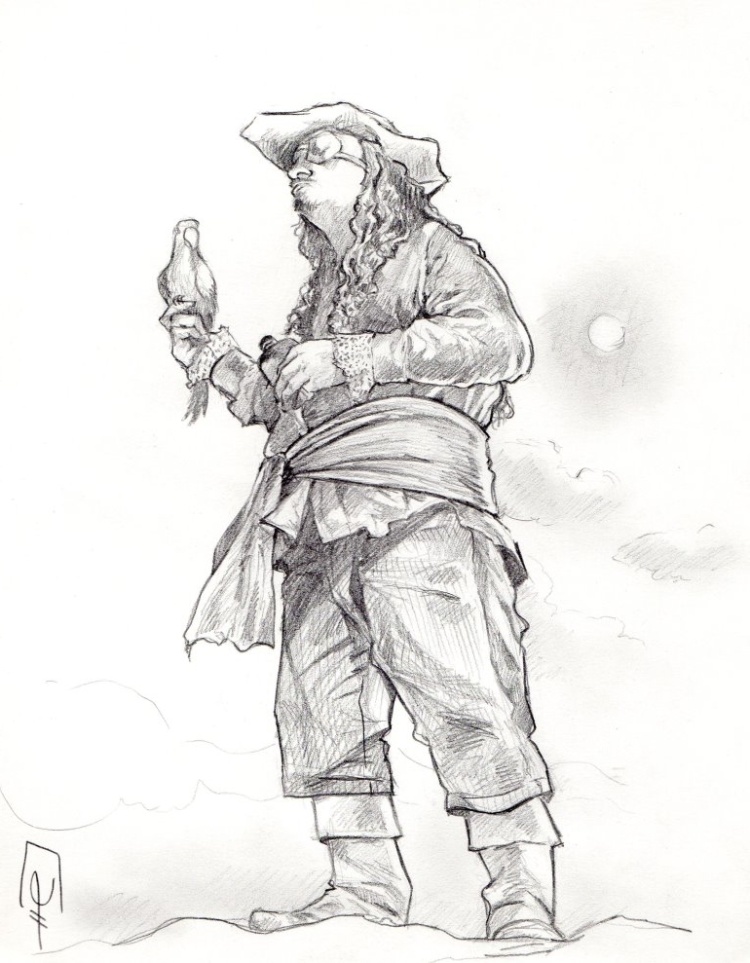
Label: pirate, pirate ship